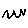
Label: zigzag